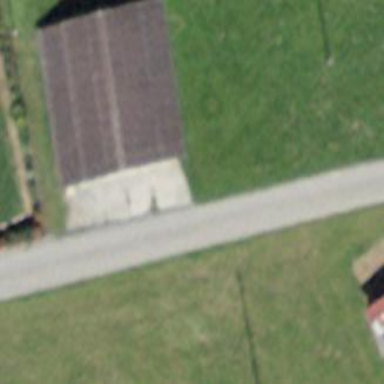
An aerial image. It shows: Shed.